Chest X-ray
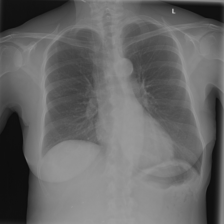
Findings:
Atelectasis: negative
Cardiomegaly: negative
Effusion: negative
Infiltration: negative
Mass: negative
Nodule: negative
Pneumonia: negative
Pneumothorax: negative
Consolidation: negative
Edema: negative
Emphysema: negative
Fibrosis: negative
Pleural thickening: negative
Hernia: negative